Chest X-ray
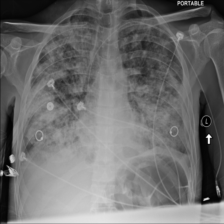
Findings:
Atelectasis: negative
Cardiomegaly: negative
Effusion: negative
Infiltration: positive
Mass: negative
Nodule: negative
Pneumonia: negative
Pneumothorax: negative
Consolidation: negative
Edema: negative
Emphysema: negative
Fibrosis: negative
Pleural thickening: negative
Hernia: negative